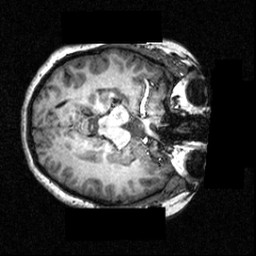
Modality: T1w
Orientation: axial
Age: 20
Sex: female
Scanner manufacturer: siemens
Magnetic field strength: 3.951 T
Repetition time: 1.5 s
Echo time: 0.00335 s